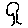
Label: tree